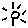
Label: sun